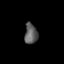
Tissue: lung
Cell type: Epithelial cells
Senescence score: 0.2154
Nuclear area (px): 257
Mean DAPI intensity: 94.677